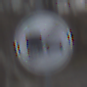
Verkehrszeichen: EndeUeberholverbotKraftfahrzeuge
Umgebung: Outdoor, Suburban
Tageszeit: MorningAfternoon
Wetter: Overcast
Licht: Natural
Jahreszeit: NotSpecified
Kontrast: LowContrast